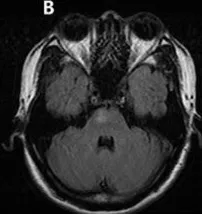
Brain MRI finding. Patient 1, (A,B) Axial T2-weighted and fluid attenuated inversion recovery (FLAIR) MR image reveals hyperintense lesion in pons.
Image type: radiology (mri)